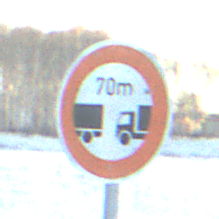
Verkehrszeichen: VerbotUnterschreitenMindestabstand
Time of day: SunriseSunset
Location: Outdoor (Nature)
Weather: Clear
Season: Winter
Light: Natural